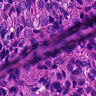
Metastatic tissue present: yes